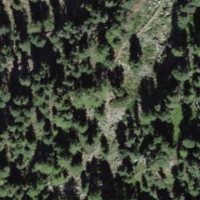
EUNIS habitat code: 43
Species observed at this site:
Corvus corax